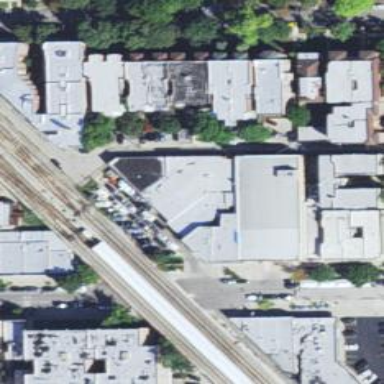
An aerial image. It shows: Commercial building housing car repair shop.